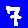
Digit: 7